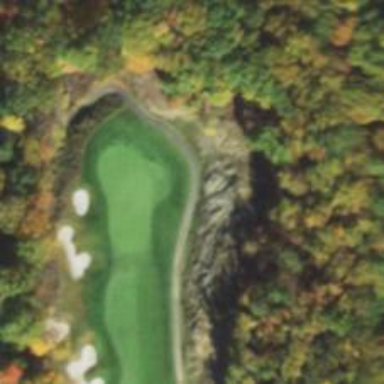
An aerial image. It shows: Path for both roads and golfers.